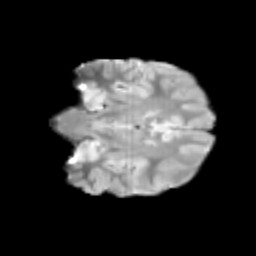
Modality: T2w
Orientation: coronal
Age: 10
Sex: female
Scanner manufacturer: siemens
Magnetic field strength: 3 T
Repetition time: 3.8 s
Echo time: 0.07 s